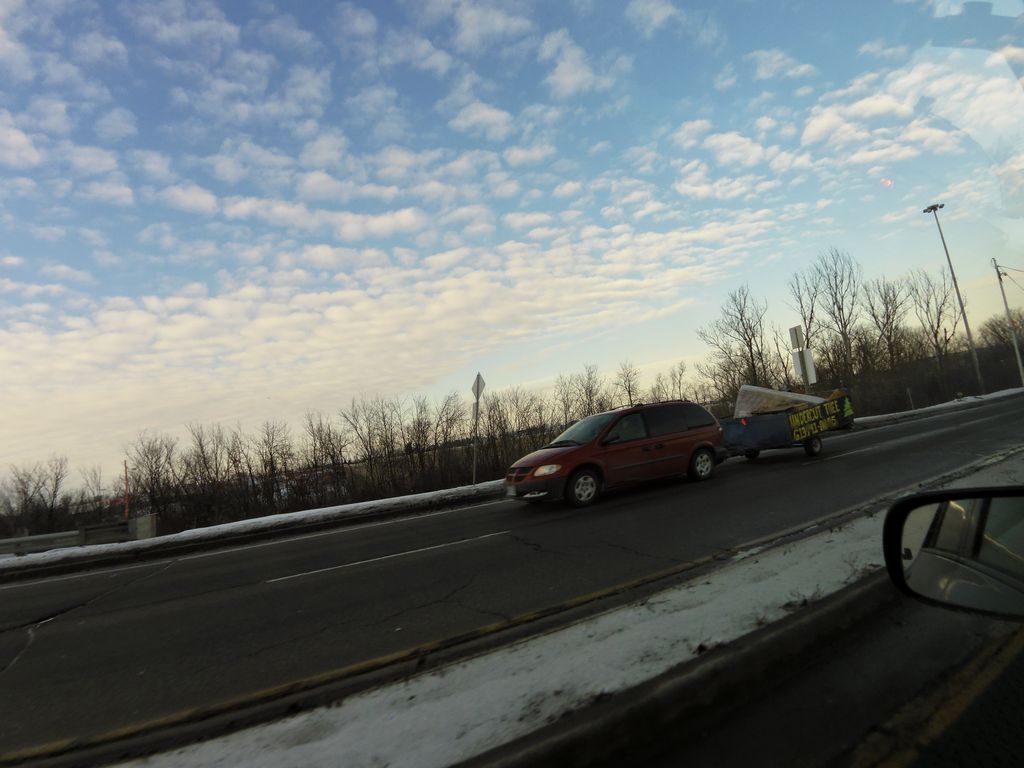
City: ottawa-gatineau